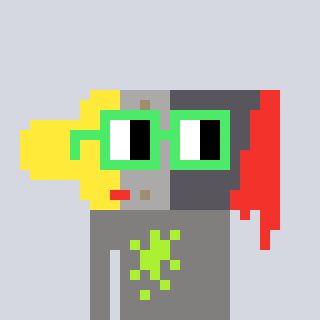
a pixel art character with square light green glasses, a paintbrush-shaped head and a bluegrey-colored body on a cool background